Question: I have a form to edit users with a company.
I got a 'disabled field' with the company (which the user is added to) and a field with the 'account id'.
Now I want that the 'tag' + 'id' is added to the same column 'account_id'
So for example:
John works for Invis.

'INV-012345' will be uploaded to the database column 'account_id'
As for now it will only upload '012345' to the database.
Now the problem is that I have no clue how both these fields can be uploaded to the 'account_id' column.
'''
<div class="form-group {{ $errors->has('account_id') ? 'has-error' : '' }}">
{!! Form::label('account_id', trans('common.account_id'), ['class' => 'form-label col-sm-3 control-label text-capitalize']) !!}
<div class="col-sm-2">
{!! Form::text('account_id', $user->company->abbreviation, ['class' => 'form-control col-sm-3', 'id' => 'disabledInput', 'disabled']) !!}
</div>
<div class="col-sm-4">
{!! Form::text('account_id', null, ['class' => 'form-control col-sm-9', 'placeholder' => trans('common.account_id') ]) !!}
{!! $errors->first('account_id', '<span class="help-block">:message</span>') !!}
</div>
</div>
'''
'''
class UserController extends Controller
{
private $user;
public function __construct(User $user,CompaniesController $companies, UserTypeController $userType)
{
$cid = Auth::user()->company_id;
if(Auth::user()->usertype_id == 7)
{
$this->user = $user;
}
else
{
$array_company_ids = $companies->getCompany_ids($cid);
$this->user = $user->whereIn('company_id', $array_company_ids);
}
}
public function index()
{
$users = $this->user->with('company', 'usertype')->get();
return view('user.index', compact('users'));
}
public function show()
{
//
}
public function create(CompaniesController $companies, UserTypeController $userType)
{
$companies = $companies->getCompanies(Auth::user()->company_id);
$usertypes = $userType->getUsertypes();
return view('user.create', ['usertypes' => $usertypes,'companies' => $companies]);
}
public function store(CreateUserRequest $request, User $user)
{
$user->fill($request->all());
$user->password = Hash::make($request->input('password'));
$user->save();
return redirect()->route('user.index');
}
public function edit($user_id, CompaniesController $companies, UserTypeController $userType)
{
$user = $this->user->with('company')->findOrFail($user_id);
$companies = $companies->getCompaniesName(Auth::user()->company_id);
$usertypes = $userType->getUsertypes();
return view('user.edit', ['user' => $user, 'usertypes' => $usertypes, 'companies' => $companies]);
}
public function update($id, CreateUserRequest $request)
{
$user = $this->user->find($id);
$password = $request->input('password');
if($password)
{
$user->fill($request->input())->save();
$user->password = Hash::make($request->input('password'));
$user->save();
}
else
{
$user->fill($request->only('account_id', 'email', 'firstname',
'lastname', 'middlename', 'usertype_id', 'active',
'company_id','title','btw_nr','kvk_nr','bic','iban',
'birthday','mobile','telephone','country','city','postal_code',
'house_nr','street'));
$user->save();
}
if ($request->input('usertype_id') <= Auth::user()->usertype_id)
{
$user->usertype_id = $request->input('usertype_id');
$user->save();
}
$user->update();
return redirect()->route('user.index');
}
public function destroy($user)
{
$user->delete();
return redirect('user');
}
'''
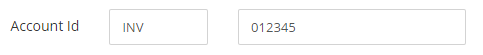
Answer: This is if I understand what you are trying to do.
You need to break down what you are saving and concatenate the two parts of data.
Firstly in your blade have them as separate form fields e.g.
'''
{!! Form::text('account_id') !!}
{!! Form::text('tag') !!}
'''
Use this when running a function to update a user
'''
$user = $this->user->find($id);
$user->account_id = $request['tag']."-".$request['account_id'];
//Insert all other fields here e.g.
$user->email = $request['email'];
//To save the data use
$user->save();
'''